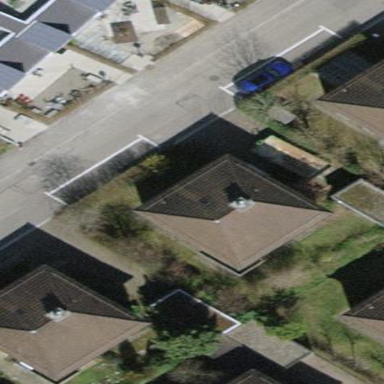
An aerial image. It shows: Flat-roofed building.